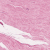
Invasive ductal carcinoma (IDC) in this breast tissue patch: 0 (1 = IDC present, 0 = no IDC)